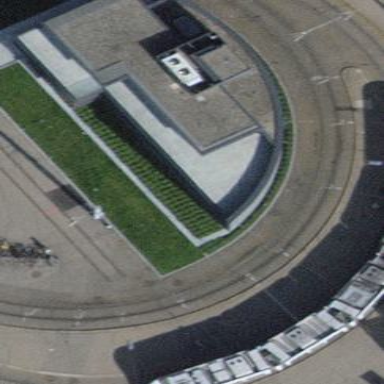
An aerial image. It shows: Commercial building with flat roof.